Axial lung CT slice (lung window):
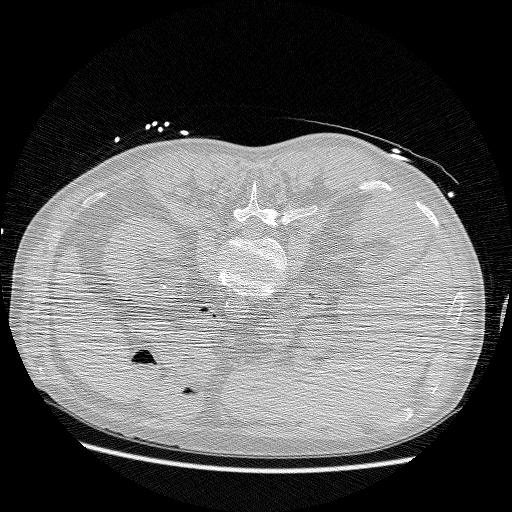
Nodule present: no